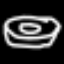
Label: donut